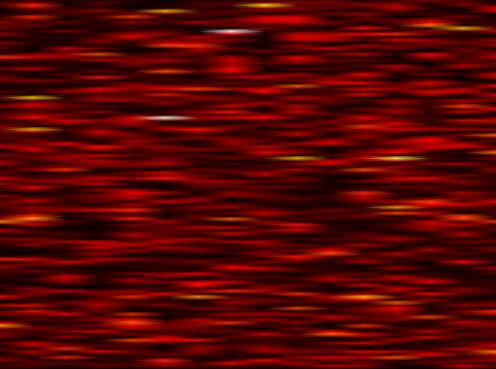
Label: FBMC